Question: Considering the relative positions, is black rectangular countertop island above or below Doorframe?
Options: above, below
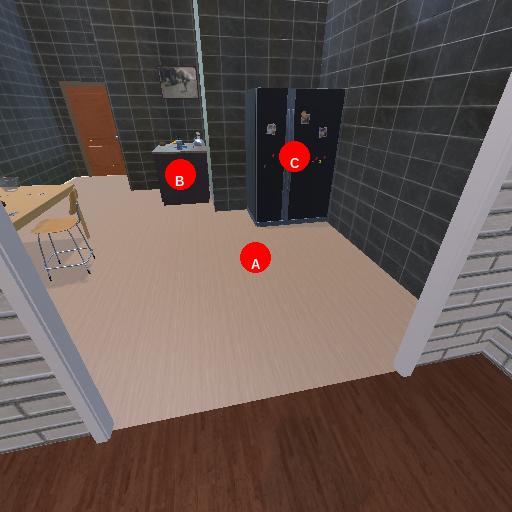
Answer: above